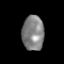
Tissue: prostate
Cell type: T cells
Senescence score: 0.1099
Nuclear area (px): 745
Mean DAPI intensity: 131.118